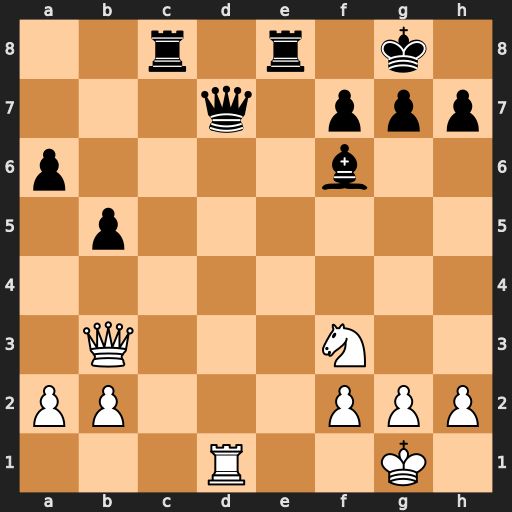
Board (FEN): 2r1r1k1/3q1ppp/p4b2/1p6/8/1Q3N2/PP3PPP/3R2K1
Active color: w
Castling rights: -
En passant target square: -
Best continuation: Rxd7 Rc1+ Rd1 Rxd1+ Qxd1